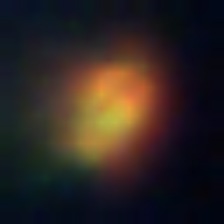
Taxon: NanoPlankton
Group: Other